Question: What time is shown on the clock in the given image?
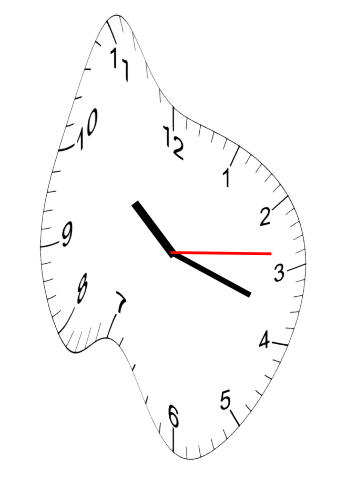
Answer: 10:18:14